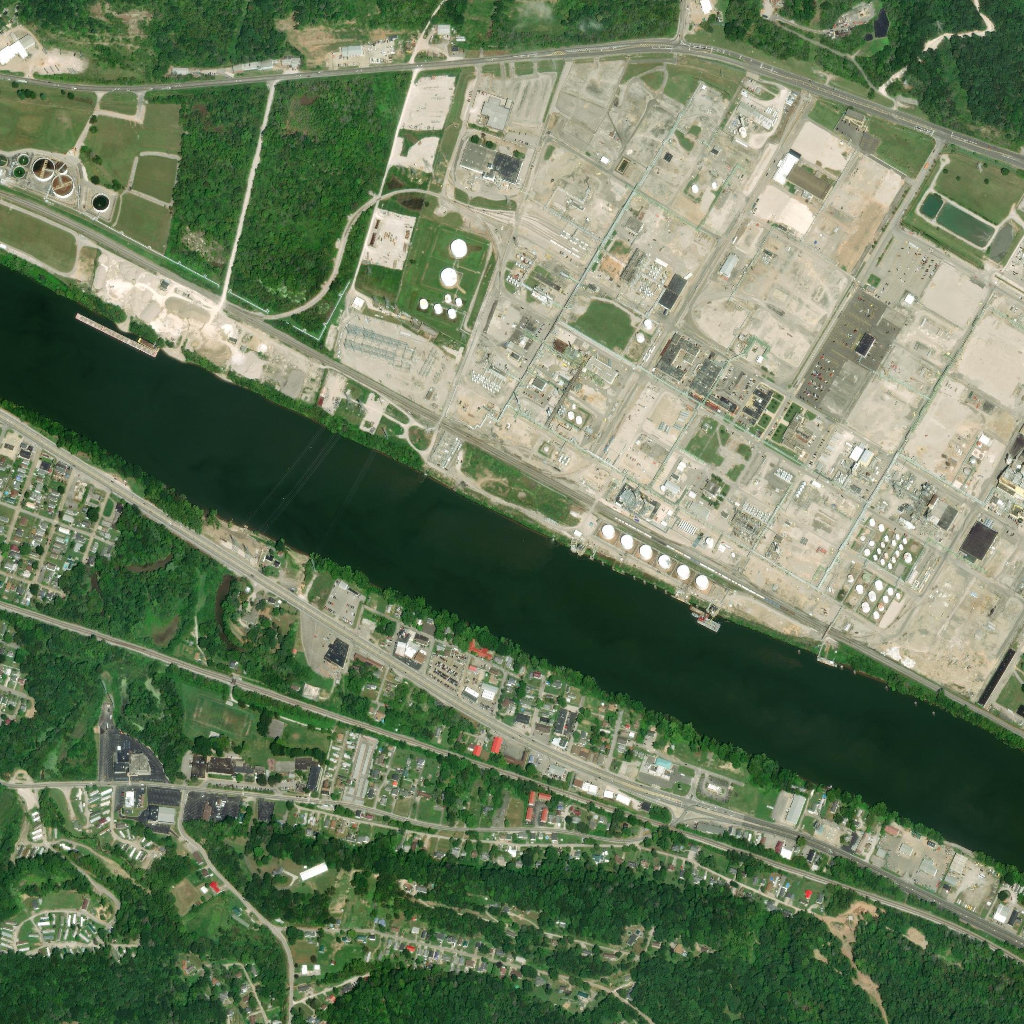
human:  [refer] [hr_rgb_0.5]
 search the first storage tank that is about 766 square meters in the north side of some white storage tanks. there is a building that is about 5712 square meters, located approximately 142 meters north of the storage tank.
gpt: <box>[[43, 23, 45, 25, 0]]</box>

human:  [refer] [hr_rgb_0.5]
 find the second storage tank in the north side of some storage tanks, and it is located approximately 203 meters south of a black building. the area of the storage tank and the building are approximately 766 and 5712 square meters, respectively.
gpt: <box>[[42, 26, 44, 28, 0]]</box>

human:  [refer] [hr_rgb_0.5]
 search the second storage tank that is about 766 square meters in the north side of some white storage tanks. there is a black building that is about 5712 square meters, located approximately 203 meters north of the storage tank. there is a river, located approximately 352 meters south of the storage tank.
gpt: <box>[[42, 26, 44, 28, 0]]</box>